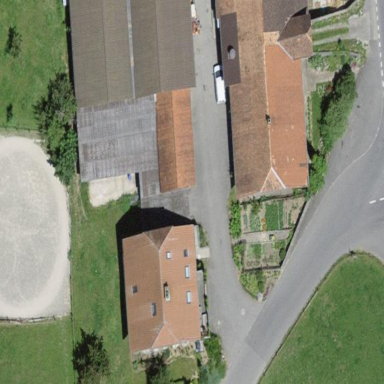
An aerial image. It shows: Rural barn.